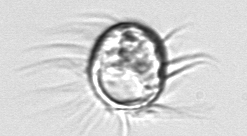
Label: Leegaardiella_ovalis